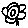
Label: flower